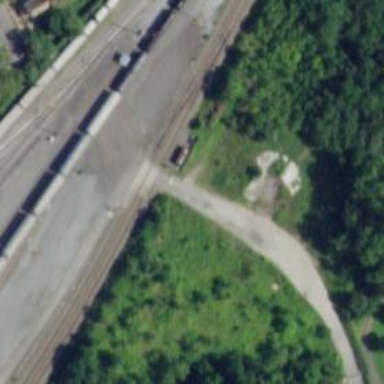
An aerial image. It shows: Railway level crossing.